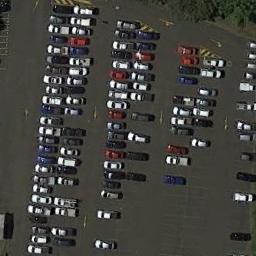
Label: parking_lot